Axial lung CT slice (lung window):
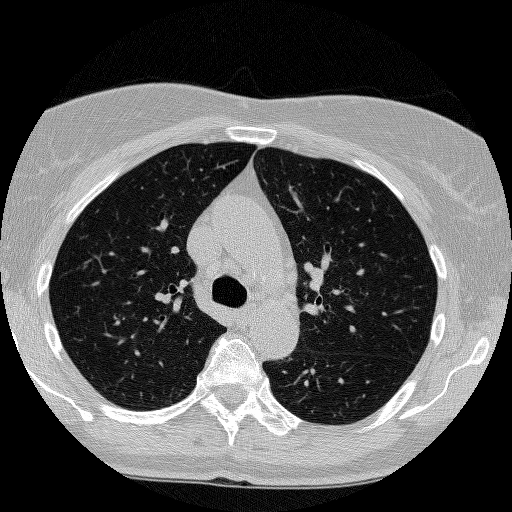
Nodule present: no